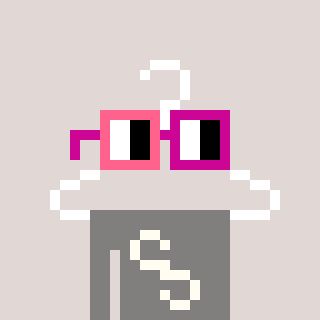
a pixel art character with square pink and red glasses, a hanger-shaped head and a bluegrey-colored body on a warm background